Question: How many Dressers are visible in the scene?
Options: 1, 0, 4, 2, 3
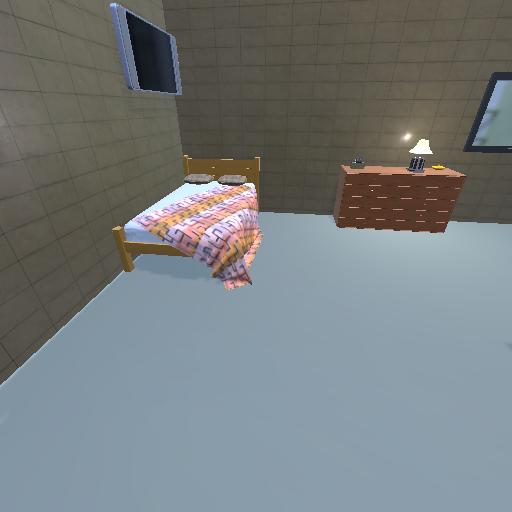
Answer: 1